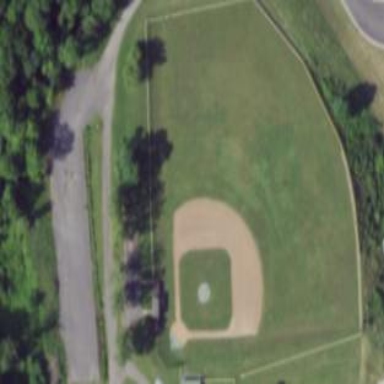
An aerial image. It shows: Baseball pitch for leisure land.